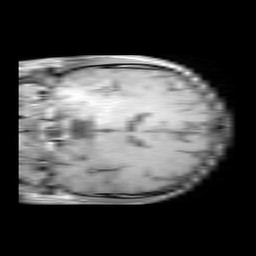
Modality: T1w
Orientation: coronal
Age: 65
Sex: male
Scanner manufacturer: philips
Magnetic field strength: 3 T
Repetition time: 0.2906 s
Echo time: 0.002303 s